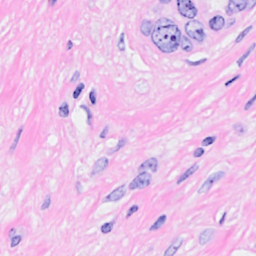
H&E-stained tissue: Breast